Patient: sex M, age 46
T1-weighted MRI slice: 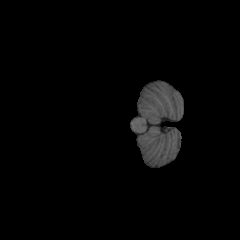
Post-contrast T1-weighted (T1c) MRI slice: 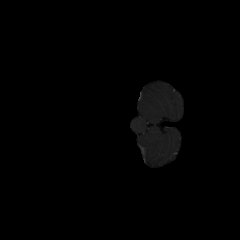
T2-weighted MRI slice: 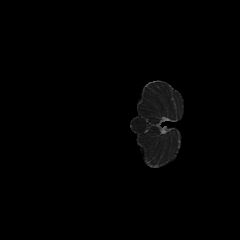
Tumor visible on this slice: no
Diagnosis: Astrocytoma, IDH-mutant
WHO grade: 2